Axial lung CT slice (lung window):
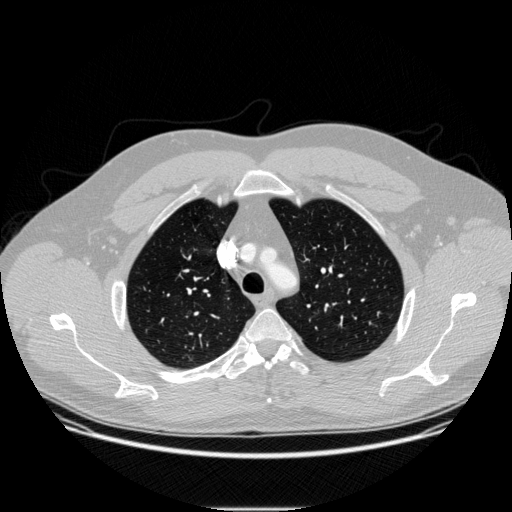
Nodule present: no